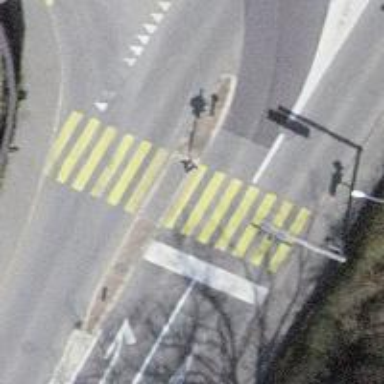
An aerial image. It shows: Unmarked crossing with pedestrian island.